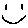
Label: smiley face